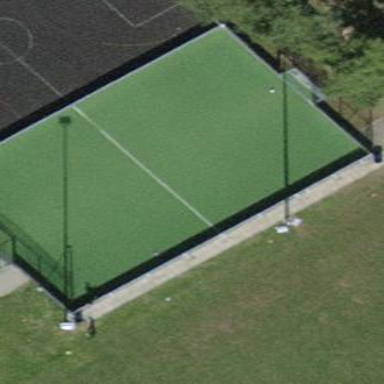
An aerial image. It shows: Fenced basketball court with artificial turf surface.